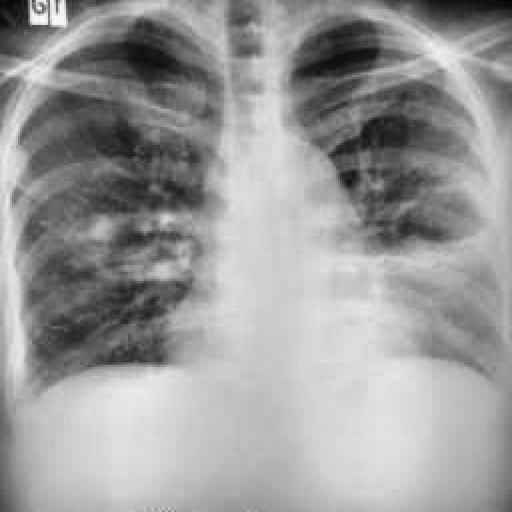
Finding: TUBERCULOSIS